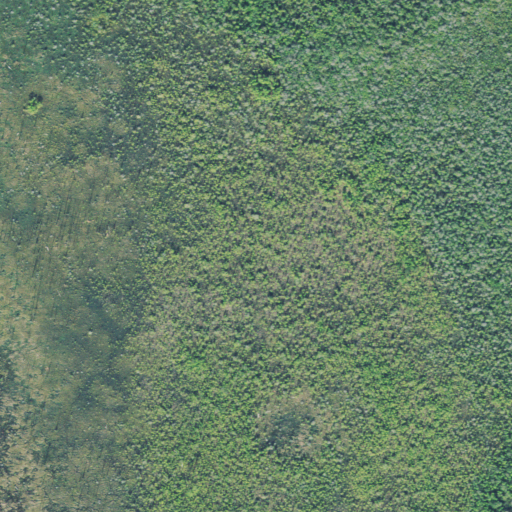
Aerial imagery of island in Georgia named Lloyd Island containing only woody wetlands